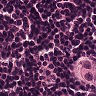
Metastatic tissue present: yes